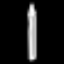
Label: pencil